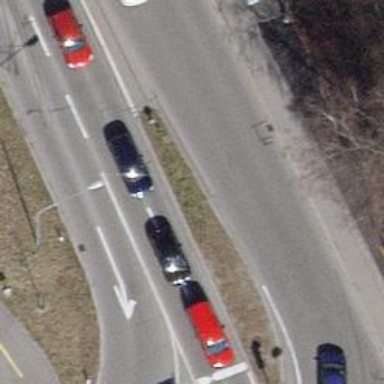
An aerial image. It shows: Road with traffic signals.